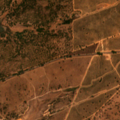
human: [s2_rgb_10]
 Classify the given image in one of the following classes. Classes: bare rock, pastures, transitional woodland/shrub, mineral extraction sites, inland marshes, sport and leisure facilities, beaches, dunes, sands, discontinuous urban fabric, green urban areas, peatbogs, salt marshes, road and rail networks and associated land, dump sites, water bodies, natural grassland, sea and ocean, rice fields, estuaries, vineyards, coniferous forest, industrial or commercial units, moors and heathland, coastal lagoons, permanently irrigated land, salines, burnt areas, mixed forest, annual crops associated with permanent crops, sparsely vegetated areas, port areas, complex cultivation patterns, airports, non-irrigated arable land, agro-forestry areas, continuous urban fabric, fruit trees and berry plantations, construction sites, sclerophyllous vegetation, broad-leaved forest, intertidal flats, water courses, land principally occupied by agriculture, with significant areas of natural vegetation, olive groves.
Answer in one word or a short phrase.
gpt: olive groves, agro-forestry areas, broad-leaved forest, transitional woodland/shrub, water bodies